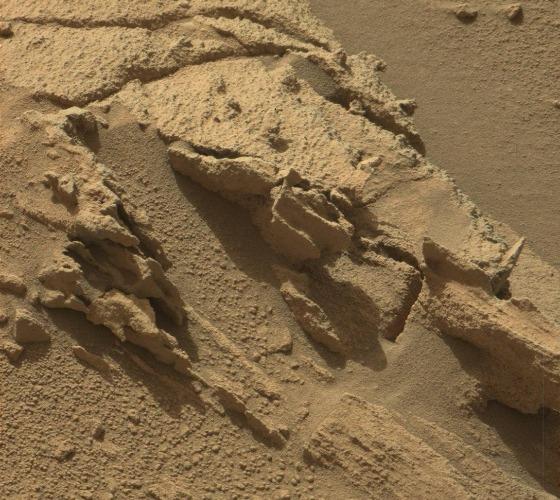
Terrain classes present: Bedrock, Gravel / Sand / Soil, Rock, Shadow